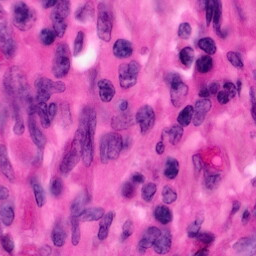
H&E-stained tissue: Pancreatic